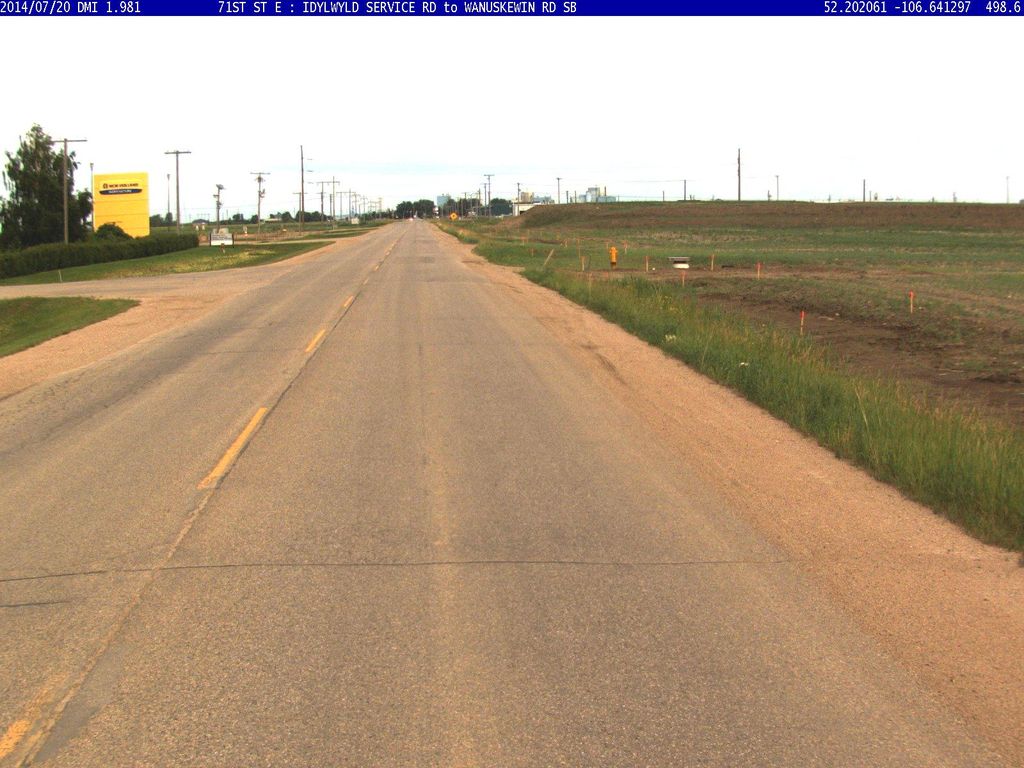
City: saskatoon